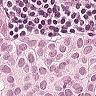
Metastatic tissue present: yes